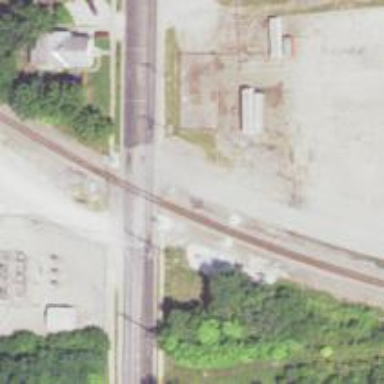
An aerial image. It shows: Railway crossing.